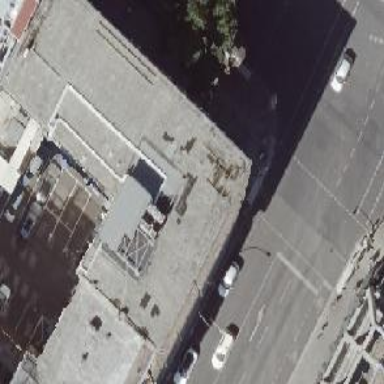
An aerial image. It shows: Clothing store.